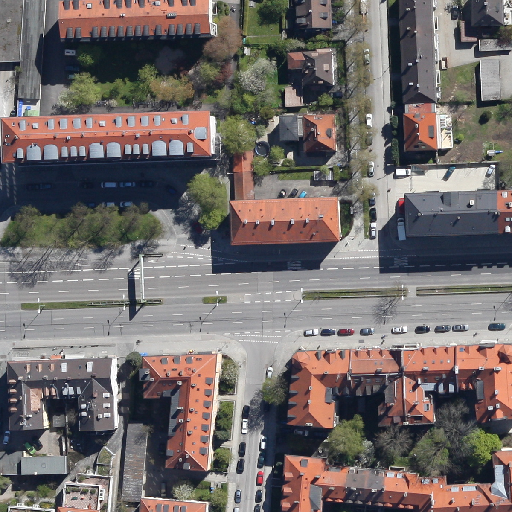
Referring expression: unpaved road